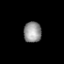
Tissue: prostate
Cell type: Myeloid cells
Senescence score: 0.3067
Nuclear area (px): 361
Mean DAPI intensity: 147.38